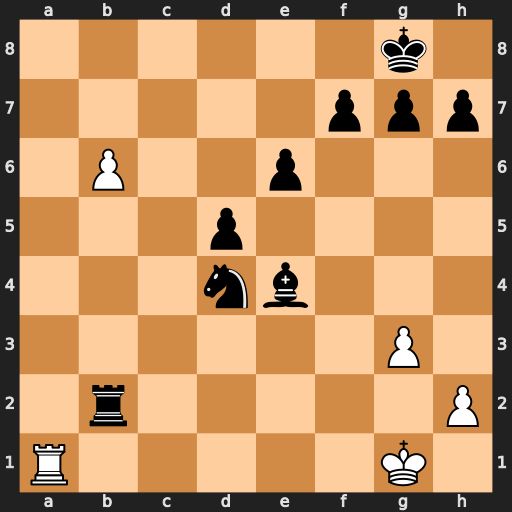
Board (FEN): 6k1/5ppp/1P2p3/3p4/3nb3/6P1/1r5P/R5K1
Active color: w
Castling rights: -
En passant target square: -
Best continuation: Ra8#